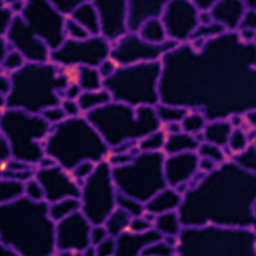
Label: Super-resolution ER image